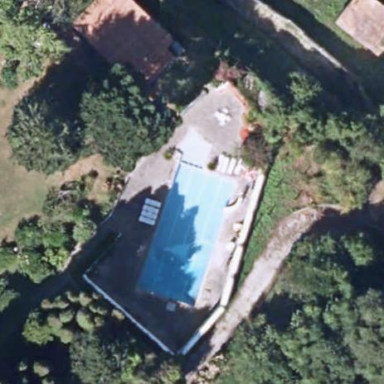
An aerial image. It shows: Swimming pool located in leisure land.